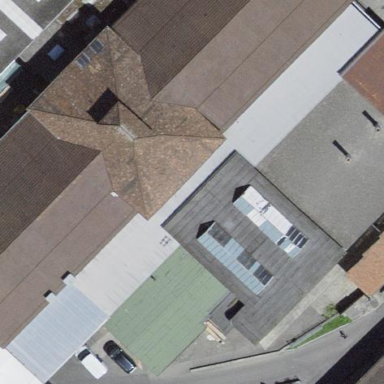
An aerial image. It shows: View of roof of building.